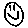
Label: smiley face